Current action and preconditions to check: path_clear

Your task: For each precondition in the list above, predict whether it will hold at this action.

Consider the current scene as observed from the mobile robot's camera, and analyze the predicted future states of all dynamic agents (e.g., people, animals, vehicles, or any moving entities) within the NEXT SECOND.

IMPORTANT: Only answer "very likely" if you are absolutely certain—based on strong, clear evidence—that a dynamic agent will violate the precondition in the predicted future state. Do NOT answer "very likely" for unlikely, ambiguous, or low-probability risks.

Ask yourself for each precondition: Is there a high probability, with clear and convincing evidence, that the predicted future states of any dynamic agent will interfere with the predicted future state of the currently executing action within the NEXT SECOND, causing that precondition to fail?

Assess the risk level based on these predictions. Use "likely" or "very likely" if motions create a clear risk of interference.

Use "neutral" or "improbable" if agents are nearby but their predicted paths are clearly diverging or non-conflicting.

Failure Risk Categories: "very improbable", "improbable", "neutral", "likely", "very likely"

Answer Format: Output ONLY the probability_of_failure value from these categories: "very improbable", "improbable", "neutral", "likely", "very likely"

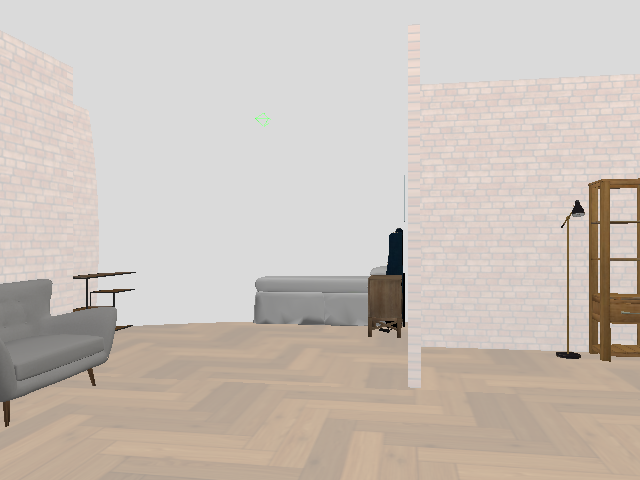

Answer: very improbable